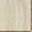
Piece: xx